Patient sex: F
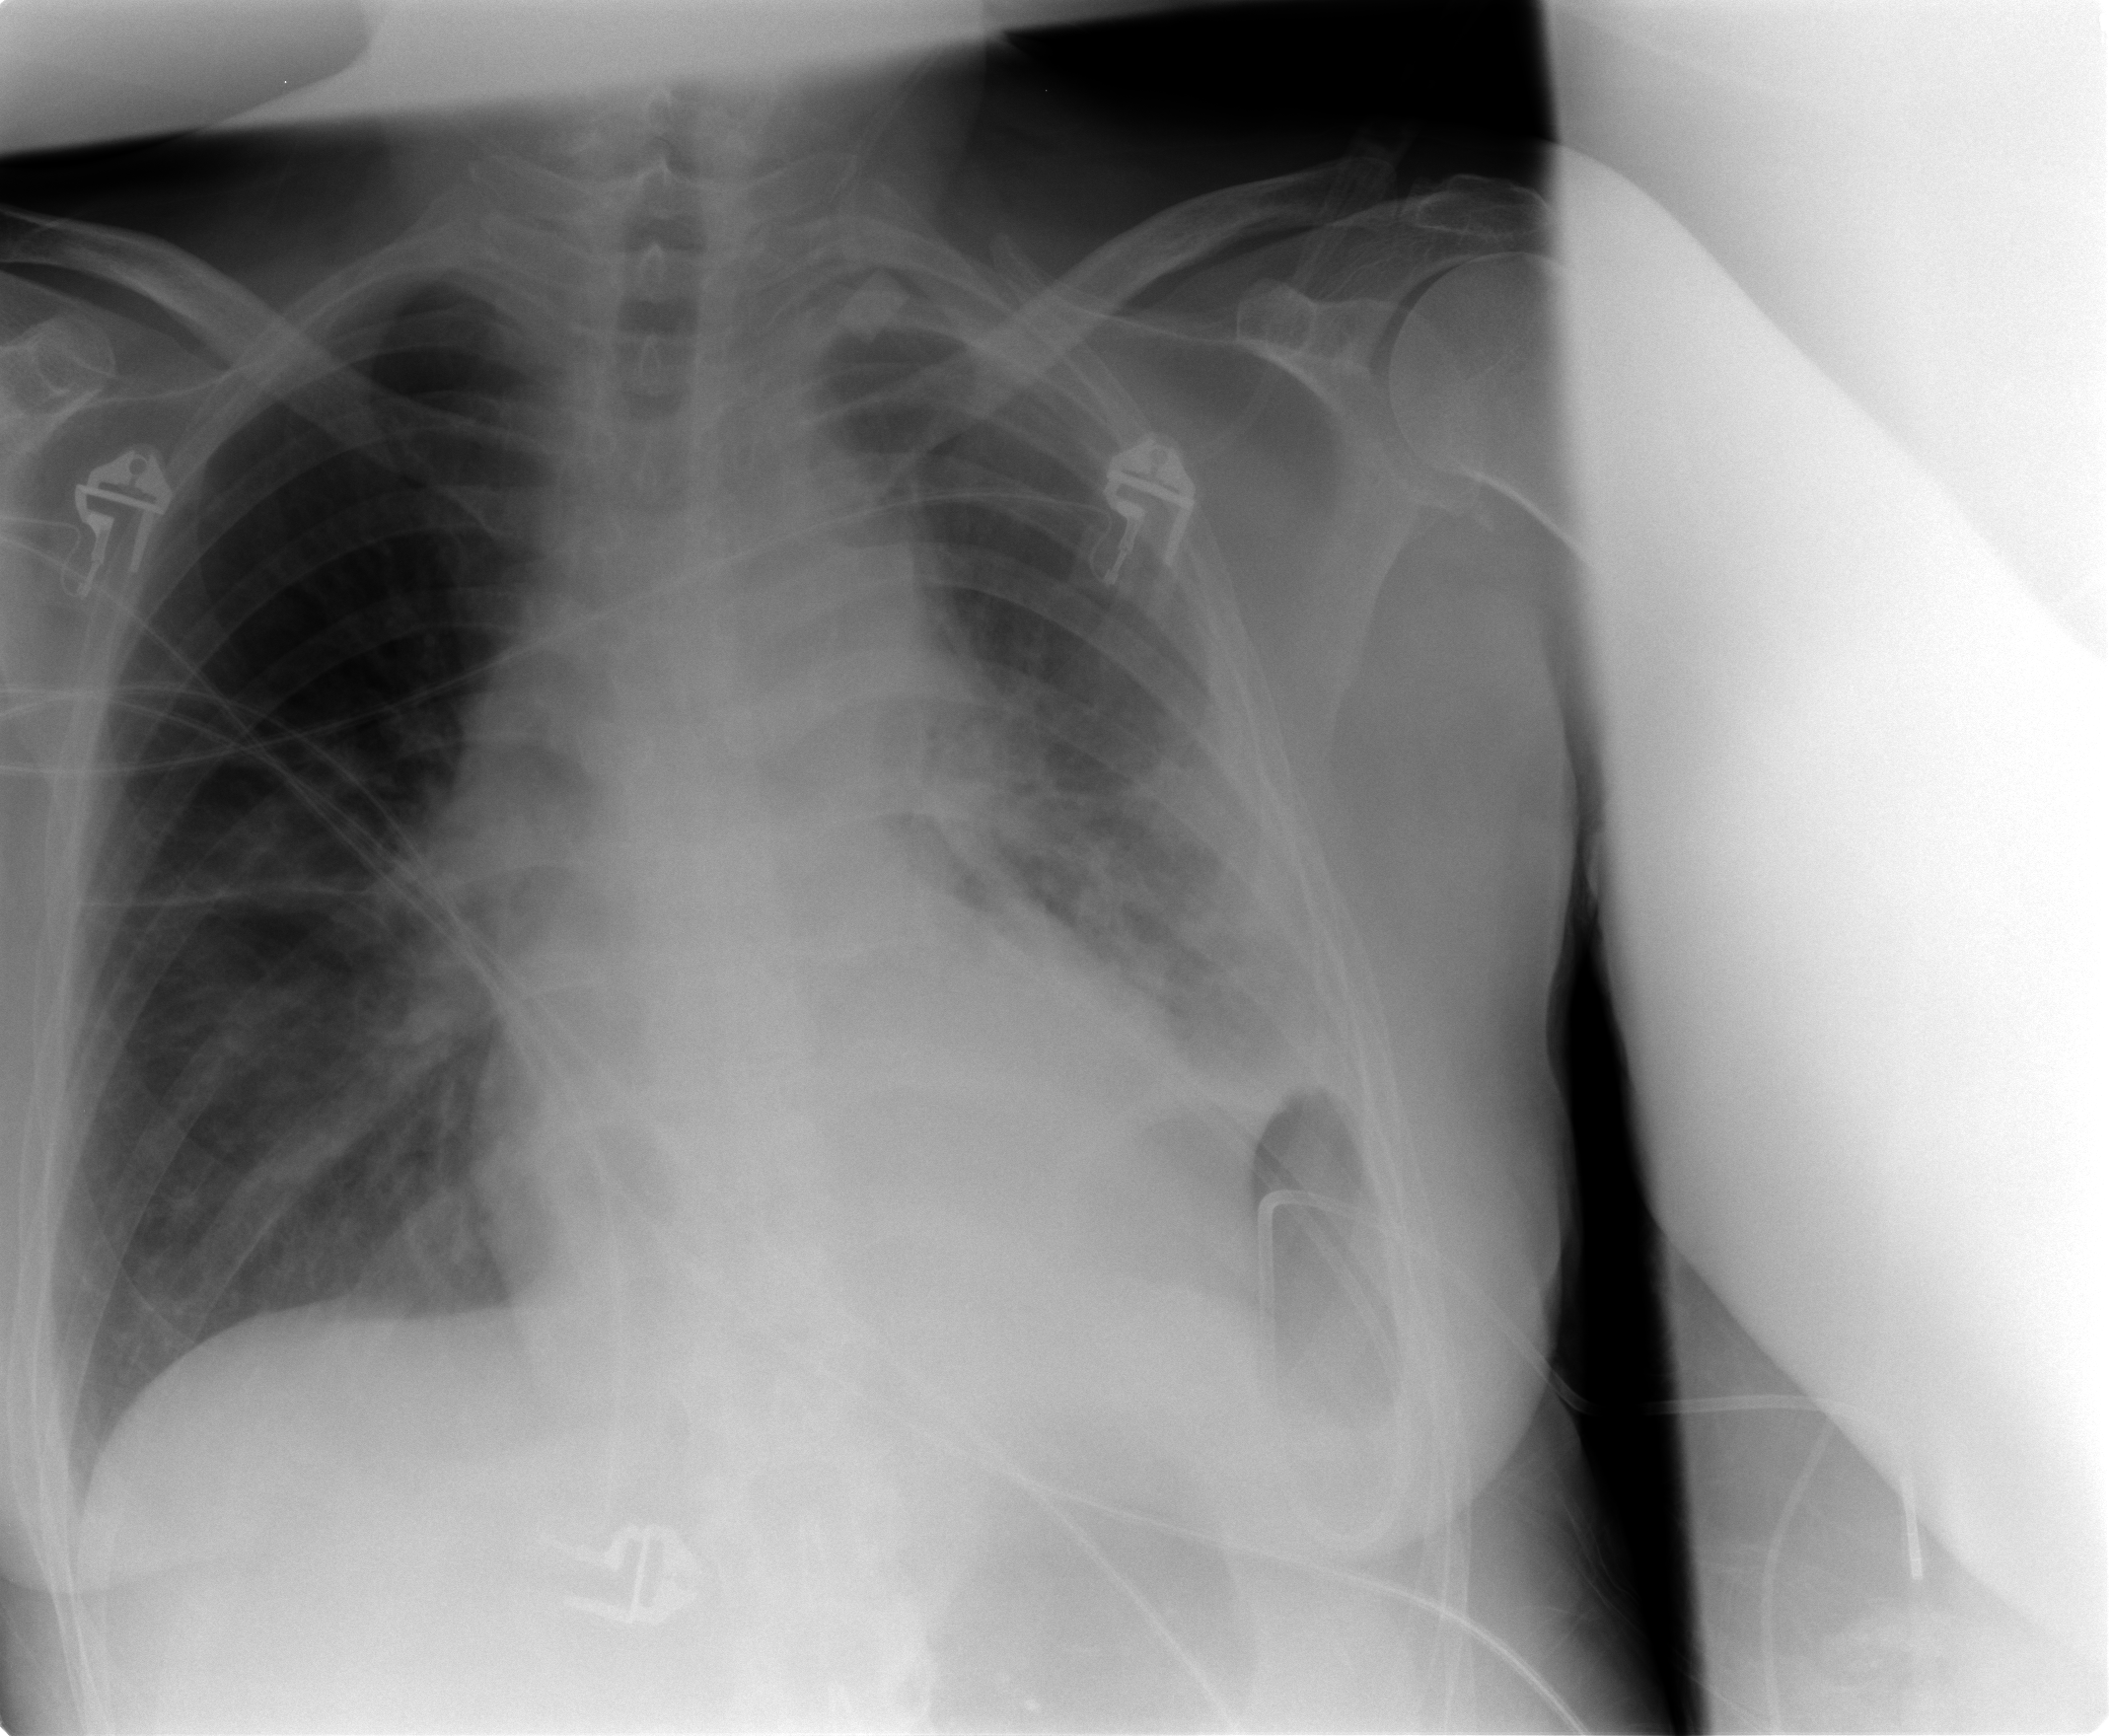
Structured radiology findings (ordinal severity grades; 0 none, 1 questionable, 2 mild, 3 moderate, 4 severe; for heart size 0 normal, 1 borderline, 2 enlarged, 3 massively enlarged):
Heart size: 0
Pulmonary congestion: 2
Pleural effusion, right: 0
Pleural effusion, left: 0
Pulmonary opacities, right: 0
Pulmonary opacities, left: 2
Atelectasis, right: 0
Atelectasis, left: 3